Question: I have a DataFrame as shown in the picture:

I want to compare the current row and the next, whether df['Time'] is the same, and df['MessageType'] is 'D' followed by 'A'. If the condition is satisfied, remove the row that contains 'D' and rename the value 'A' to 'AMEND'.
Something like...
'''
if df['Time'] (current) == df['Time'] (next) & df['MessageType'] (current) == 'D' is followed by df['MessageType'] (next) == 'A':
del current row
df['MessageType'] (next_row).rename({'A': 'AMEND'})
'''
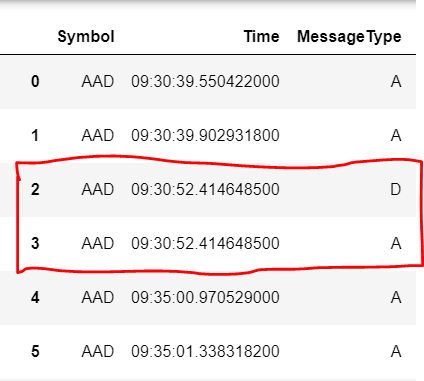
Answer: You can load both of the columns from the data frame into different lists and iterate over them to check if the condition is followed & combine your updated lists to generate a new data frame.
This is a very brute force way to do this but will give you enough idea to come up with a more space-efficient approach iterating directly over the data frame. Coming up with the best answer yourself might cheer you up too.
'''
import pandas as pd
Time = df['Time']
MessageType = df['MessageType']
Symbol = df['Symbol']
for i in range(len(Time)-1):
if(Time[i] == Time[i+1] && MessageType[i] == "D" && MessageType[i+1] == "A"):
del Time[i] # deleting the row
del MessageType[i] # deleting the row
del Symbol[i] # deleting the row
MessageType[i+1] = "AMEND" # rename the message type
# creating a new dataframe with updated lists
new_df = pd.DataFrame({'Time':Time, 'MessageType':MessageType, 'Symbol':Symbol})
'''